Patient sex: F
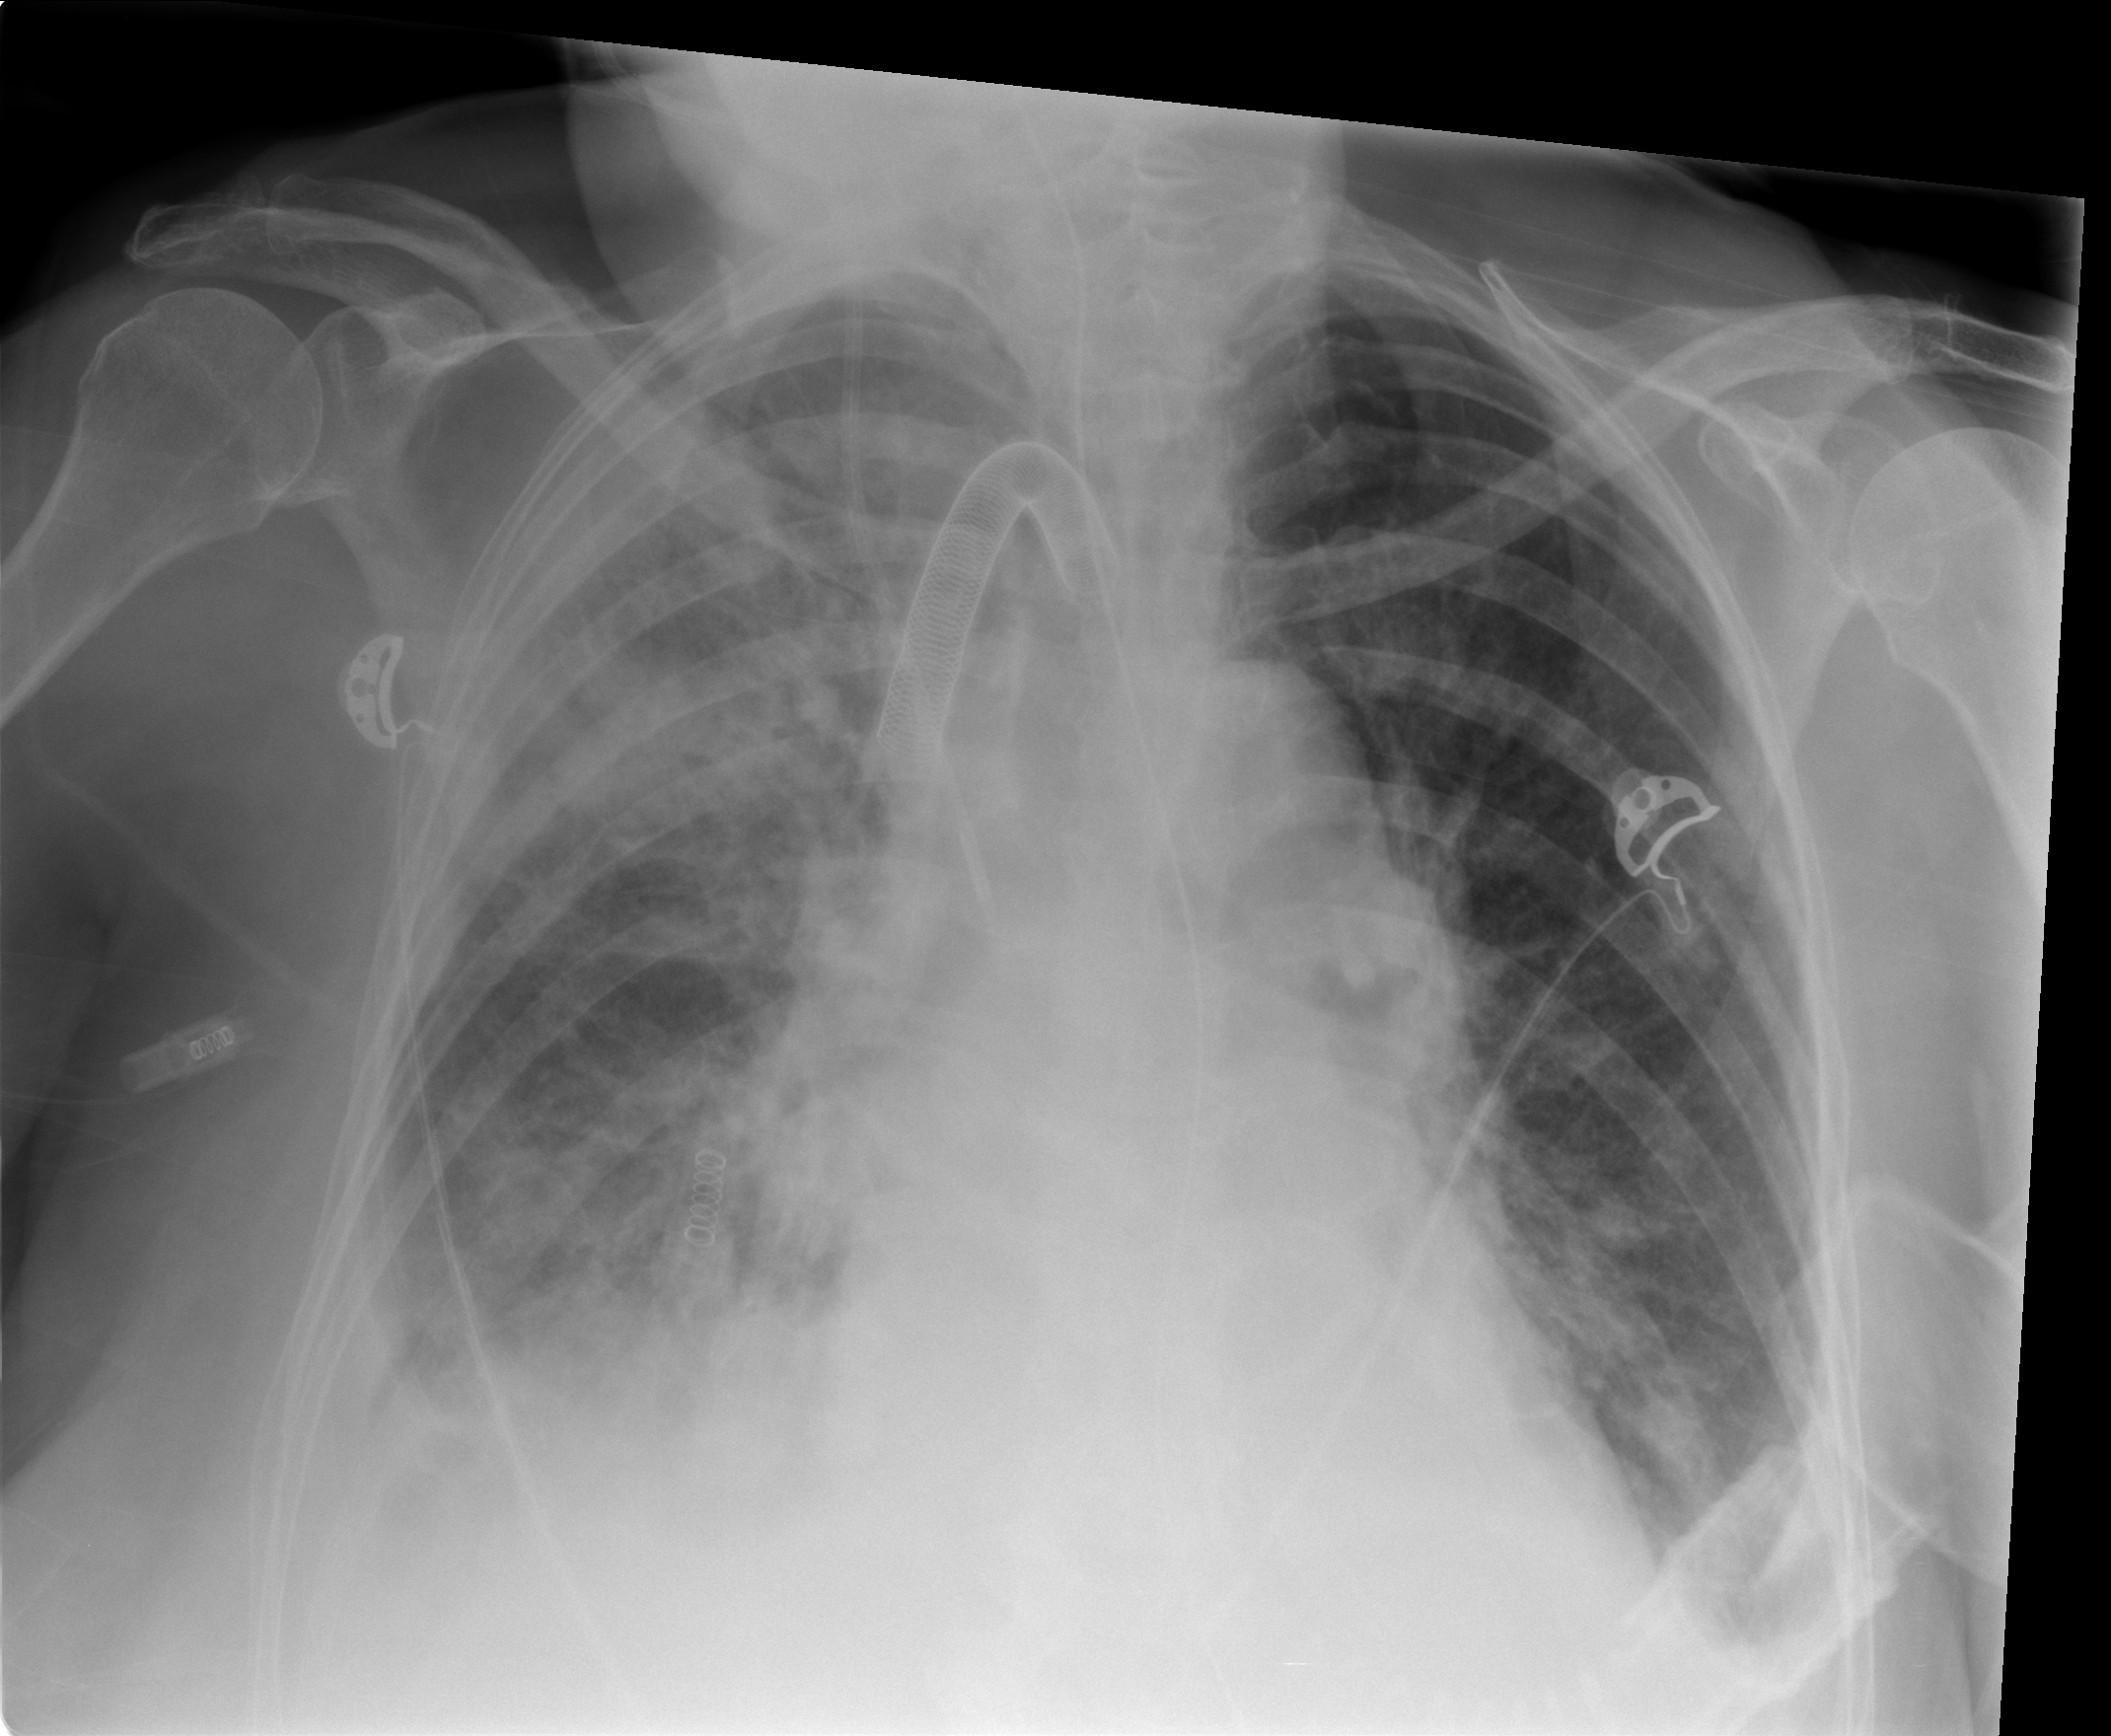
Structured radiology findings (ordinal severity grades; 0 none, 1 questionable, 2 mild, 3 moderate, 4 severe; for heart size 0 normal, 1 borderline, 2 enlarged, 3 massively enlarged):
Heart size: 1
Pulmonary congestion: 2
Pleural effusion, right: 2
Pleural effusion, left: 2
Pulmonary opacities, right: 3
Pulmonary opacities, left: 0
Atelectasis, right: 3
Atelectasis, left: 2